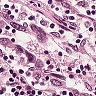
Metastatic tissue present: yes